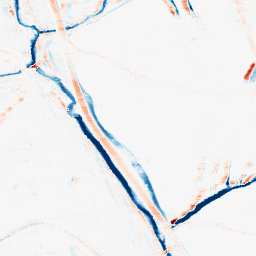
Category: morphological
Decomposition family: morphological_rect
Decomposition parameters: operation: average
width: 10
height: 5
Upsampling method: cubic_catmull_rom
Upsampling parameters: scale: 2
Upsampling scale: 2